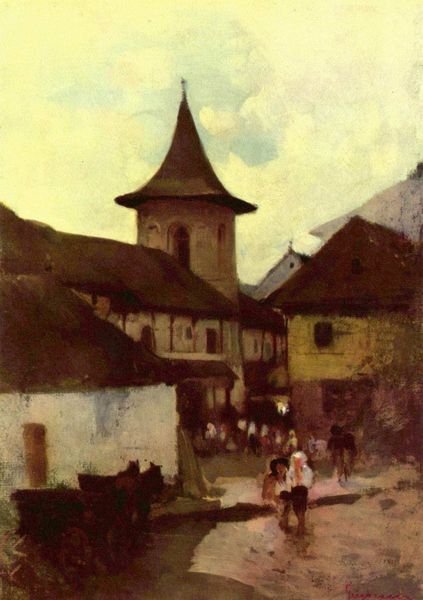
Titel: Katholische Kirche in Cimpulung
Künstler: Nicolae Grigorescu
Standort: Bukarest
Institution: Muzeul de Arta
Schlagwörter: berg, blau, dunkel, gemälde, gruppe, himmel, mann, weiß, wolken, gelb, grün, menschen, ocker, stadt, braun, fenster, frau, grau, hell, holz, schwarz, strasse, stroh, tür, dach, gebäude, haus, rot, schleier, tiere, tuch, weg, wolke, beige, expressionismus, fest, haube, hochformat, leute, wand, arm, arme, mensch, spitze, spiegel, öl, erde, häuser, hügel, kühe, nass, natur, vieh, hütte, kirche, boden, kind, paar, personen, rosa, bauern, genre, kinder, pferd, pferde, turm, turmspitze, deutschland, himmelblau, umarmung, ansicht, fassade, gasse, jungen, getreide, berge, fels, dorf, dächer, giebel, mauer, idylle, markt, platz, figuren, wagen, romantik, spitz, bauer, burg, strohdach, bayern, kirch, kreuz, spaziergang, alpen, tracht, feiertag, verschwommen, mauern, dorfkirche, gottesdienst, festtag, kapelle, oberbayern, fachwerk, marktplatz, prozession, tpr, armut, gewölk, ungenau, gibel, milieu, fuhrwerk, stadtbild, viertel, landschat, häser, kirchgang, modersohn, turmdach, schattem, hoizont, beschaulich, kirchhe, carl schuch, realimsus, prozesson, etür, bauernstil